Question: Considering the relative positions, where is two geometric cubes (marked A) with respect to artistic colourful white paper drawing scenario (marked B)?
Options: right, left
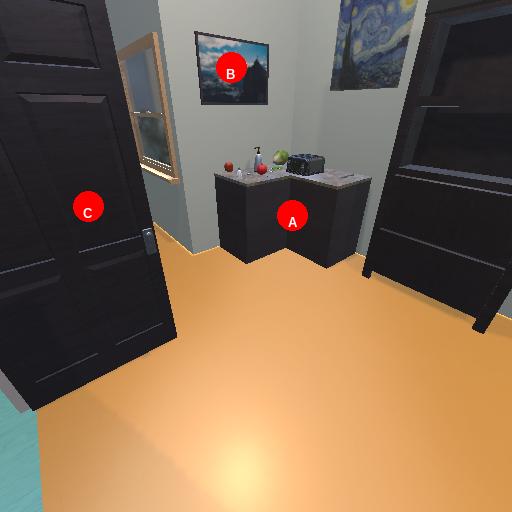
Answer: right